Current action and preconditions to check: trajectory_clear

Your task: For each precondition in the list above, predict whether it will hold at this action.

Consider the current scene as observed from the mobile robot's camera, and analyze the predicted future states of all dynamic agents (e.g., people, animals, vehicles, or any moving entities) within the NEXT SECOND.

IMPORTANT: Only answer "very likely" if you are absolutely certain—based on strong, clear evidence—that a dynamic agent will violate the precondition in the predicted future state. Do NOT answer "very likely" for unlikely, ambiguous, or low-probability risks.

Ask yourself for each precondition: Is there a high probability, with clear and convincing evidence, that the predicted future states of any dynamic agent will interfere with the predicted future state of the currently executing action within the NEXT SECOND, causing that precondition to fail?

Assess the risk level based on these predictions. Use "likely" or "very likely" if motions create a clear risk of interference.

Use "neutral" or "improbable" if agents are nearby but their predicted paths are clearly diverging or non-conflicting.

Failure Risk Categories: "very improbable", "improbable", "neutral", "likely", "very likely"

Answer Format: Output ONLY the probability_of_failure value from these categories: "very improbable", "improbable", "neutral", "likely", "very likely"

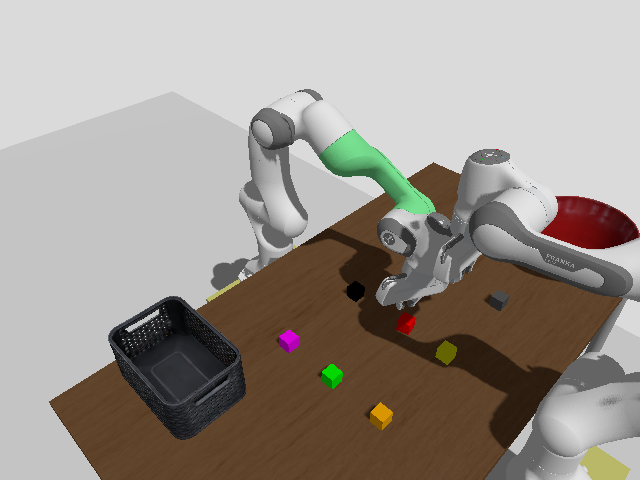

Answer: improbable